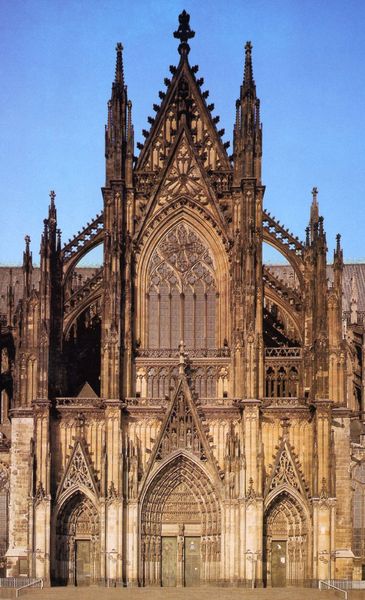
Titel: Kölner Dom St. Peter und Maria
Standort: Köln, Dom (EU - D - NRW)
Schlagwörter: himmel, fenster, pfeiler, tür, gebäude, architektur, kirche, gotik, turm, fassade, türen, figuren, türflügel, geländer, stufen, türme, dom, kathedrale, portal, portale, archivolten, dreischiffig, reims, spitzbogen, westen, streben, maßwerk, tympanon, kriche, thympanon, fensterrose, fialen, strebewerk, strebepfeiler, krabben, wimperg, köln, strebebogen, fiale, trumeau, südtor, krabbebn